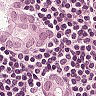
Metastatic tissue present: yes